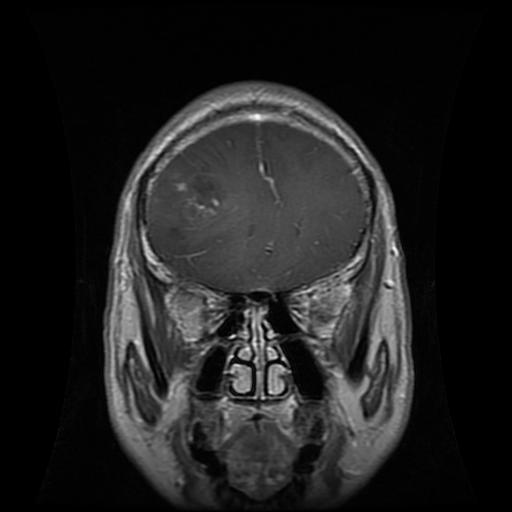
Label: glioma